Interaction volume radius: 10 \u00c5
Interaction volume height: 10 \u00c5
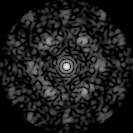
Disorder parameter: 0.6688